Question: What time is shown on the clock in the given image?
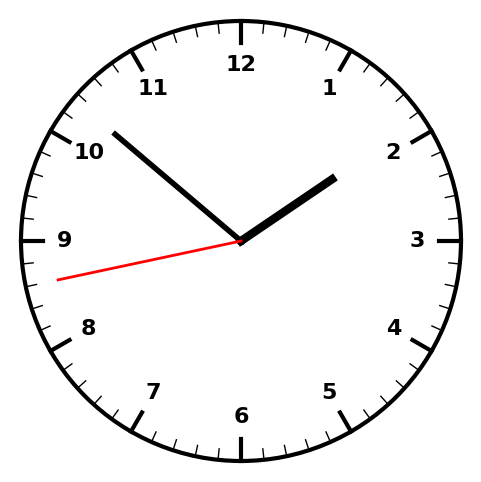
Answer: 01:51:43